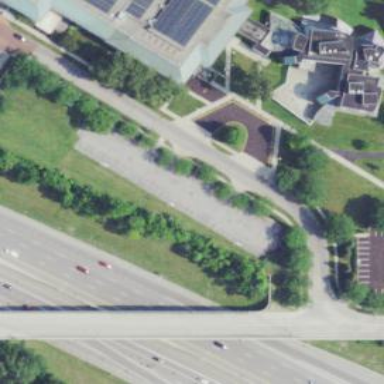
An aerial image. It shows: Parking area with surface.